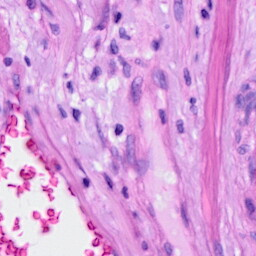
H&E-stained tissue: Ovarian